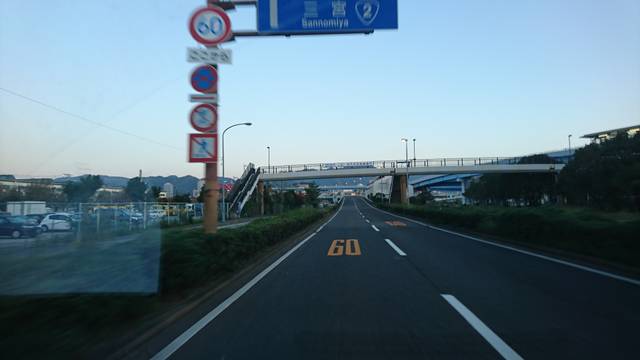
Region: Japan
Coordinates: 34.672, 135.207